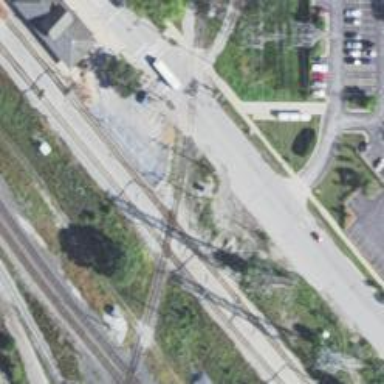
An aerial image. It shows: Railway crossing.